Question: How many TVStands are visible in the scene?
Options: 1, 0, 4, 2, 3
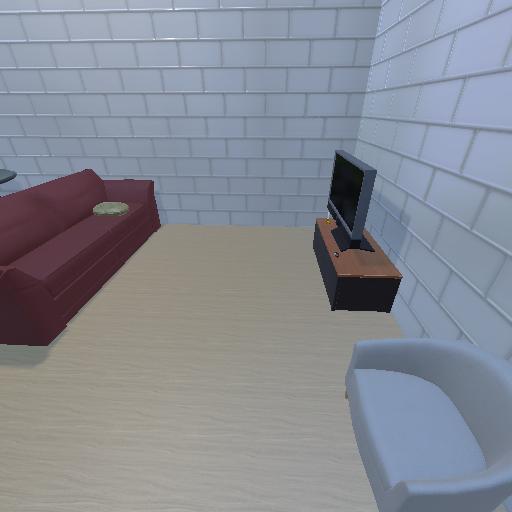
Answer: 1